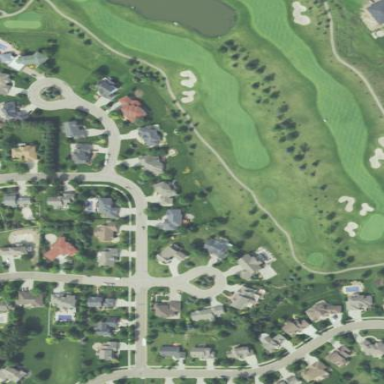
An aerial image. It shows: Golf fairway in the image.